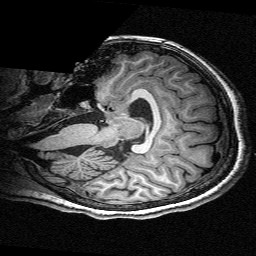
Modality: T1w
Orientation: sagittal
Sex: female
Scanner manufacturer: siemens
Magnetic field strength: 3 T
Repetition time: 2.3 s
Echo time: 0.00336 s